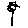
Label: flower